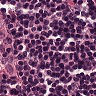
Metastatic tissue present: no